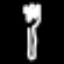
Label: fork